Question: I currently have a particle view connected to storyboard. The problem that I'm facing is that I'm displaying an alert at the same time I show this view, and the alert is always shown in front of the particle view. Is there a way where I can always place the particle view in front? I'm using a third party alert library titled SIAlertView, so I'm assuming it may be possible.
I've logged the zPosition of the alertView and it's always 0, so I set the zPosition of my particle view's layer to 10, but it is still shown beneath the alert view.
Here's the storyboard hierarchy:

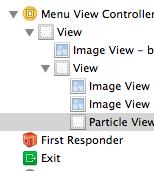
Answer: I do not know about SIAlertView but normal UIAlertView is shown via separate window. If you want to overlap it you can not do it by changing zpozition, you have to also use a separate window:
'''
// do not forget to keep strong reference for it somewhere!
UIWindow *notificationWindow;
//your frame here!
notificationWindow = [[UIWindow alloc] initWithFrame: some_cgrect];
notificationWindow.backgroundColor = [UIColor clearColor]; // your color if needed
notificationWindow.userInteractionEnabled = NO; // if needed
// IMPORTANT PART!
notificationWindow.windowLevel = UIWindowLevelAlert + 1;
notificationWindow.rootViewController = [UIViewController new];
notificationWindow.hidden = NO; // This is also important!
'''
UPDATE:
To overlap also a status bar use
'''
notificationWindow.windowLevel = UIWindowLevelStatusBar;
'''
to dismiss UIWindow just invalidate strong pointer to it. Something like:
'''
self.strongPointerToYourWindow = nil;
'''